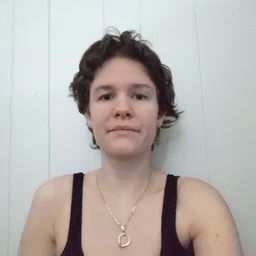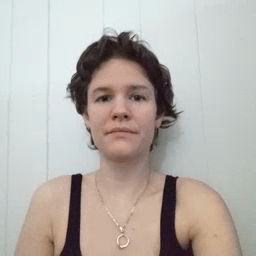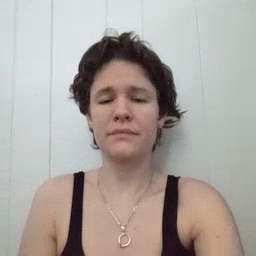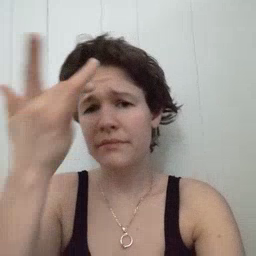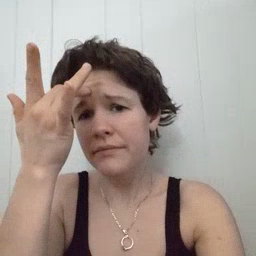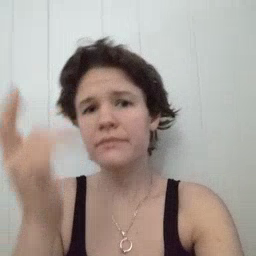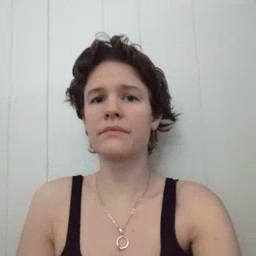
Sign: sick